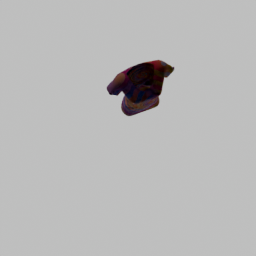
Label: people